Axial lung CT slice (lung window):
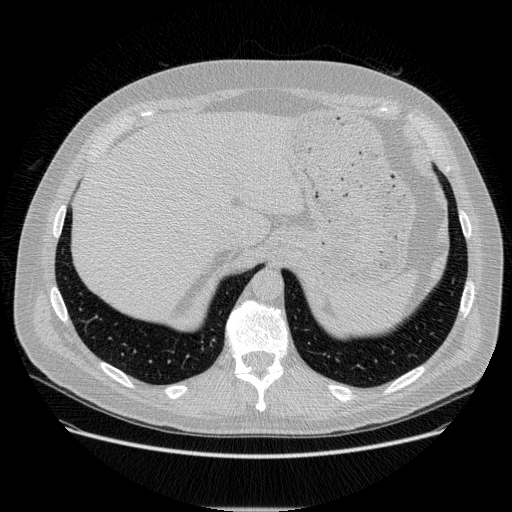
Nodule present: no